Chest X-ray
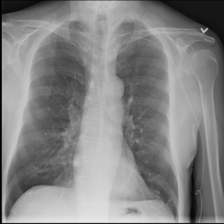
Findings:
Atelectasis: negative
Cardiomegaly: negative
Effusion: negative
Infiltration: negative
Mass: negative
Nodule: negative
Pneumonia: negative
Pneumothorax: negative
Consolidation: negative
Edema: negative
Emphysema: negative
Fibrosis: negative
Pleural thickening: negative
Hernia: negative